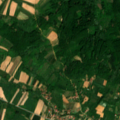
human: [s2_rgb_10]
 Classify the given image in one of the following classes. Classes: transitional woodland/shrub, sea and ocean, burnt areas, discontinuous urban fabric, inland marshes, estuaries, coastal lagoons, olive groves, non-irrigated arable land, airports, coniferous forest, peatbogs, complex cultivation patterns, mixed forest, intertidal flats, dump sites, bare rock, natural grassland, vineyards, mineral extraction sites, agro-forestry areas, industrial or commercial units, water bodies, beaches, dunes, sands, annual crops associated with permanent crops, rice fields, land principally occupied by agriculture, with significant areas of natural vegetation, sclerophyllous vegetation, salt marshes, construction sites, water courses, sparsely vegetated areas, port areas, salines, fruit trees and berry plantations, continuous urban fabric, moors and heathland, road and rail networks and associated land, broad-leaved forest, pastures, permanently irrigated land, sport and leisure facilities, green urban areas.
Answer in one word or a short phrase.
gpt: discontinuous urban fabric, non-irrigated arable land, complex cultivation patterns, broad-leaved forest